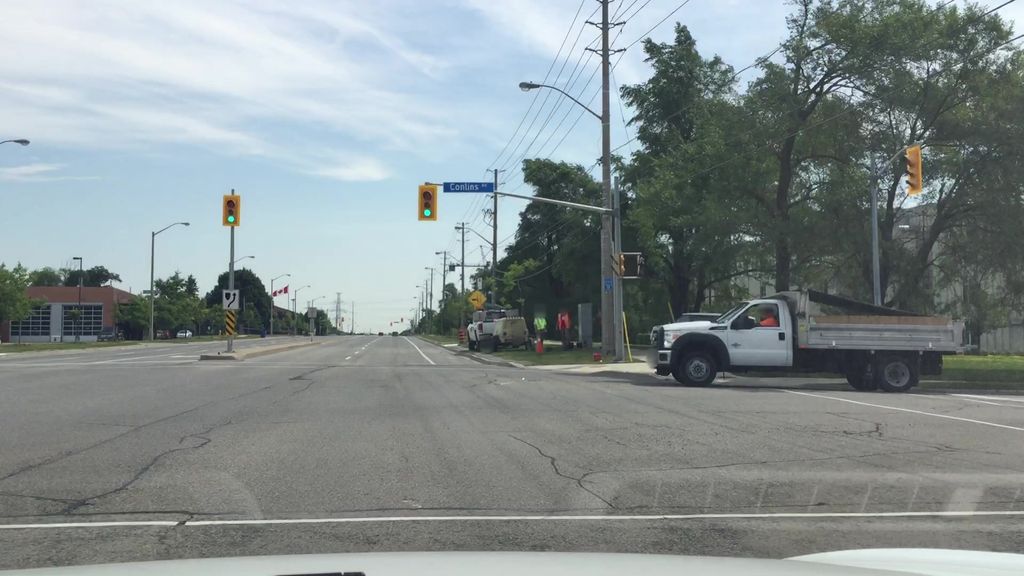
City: toronto